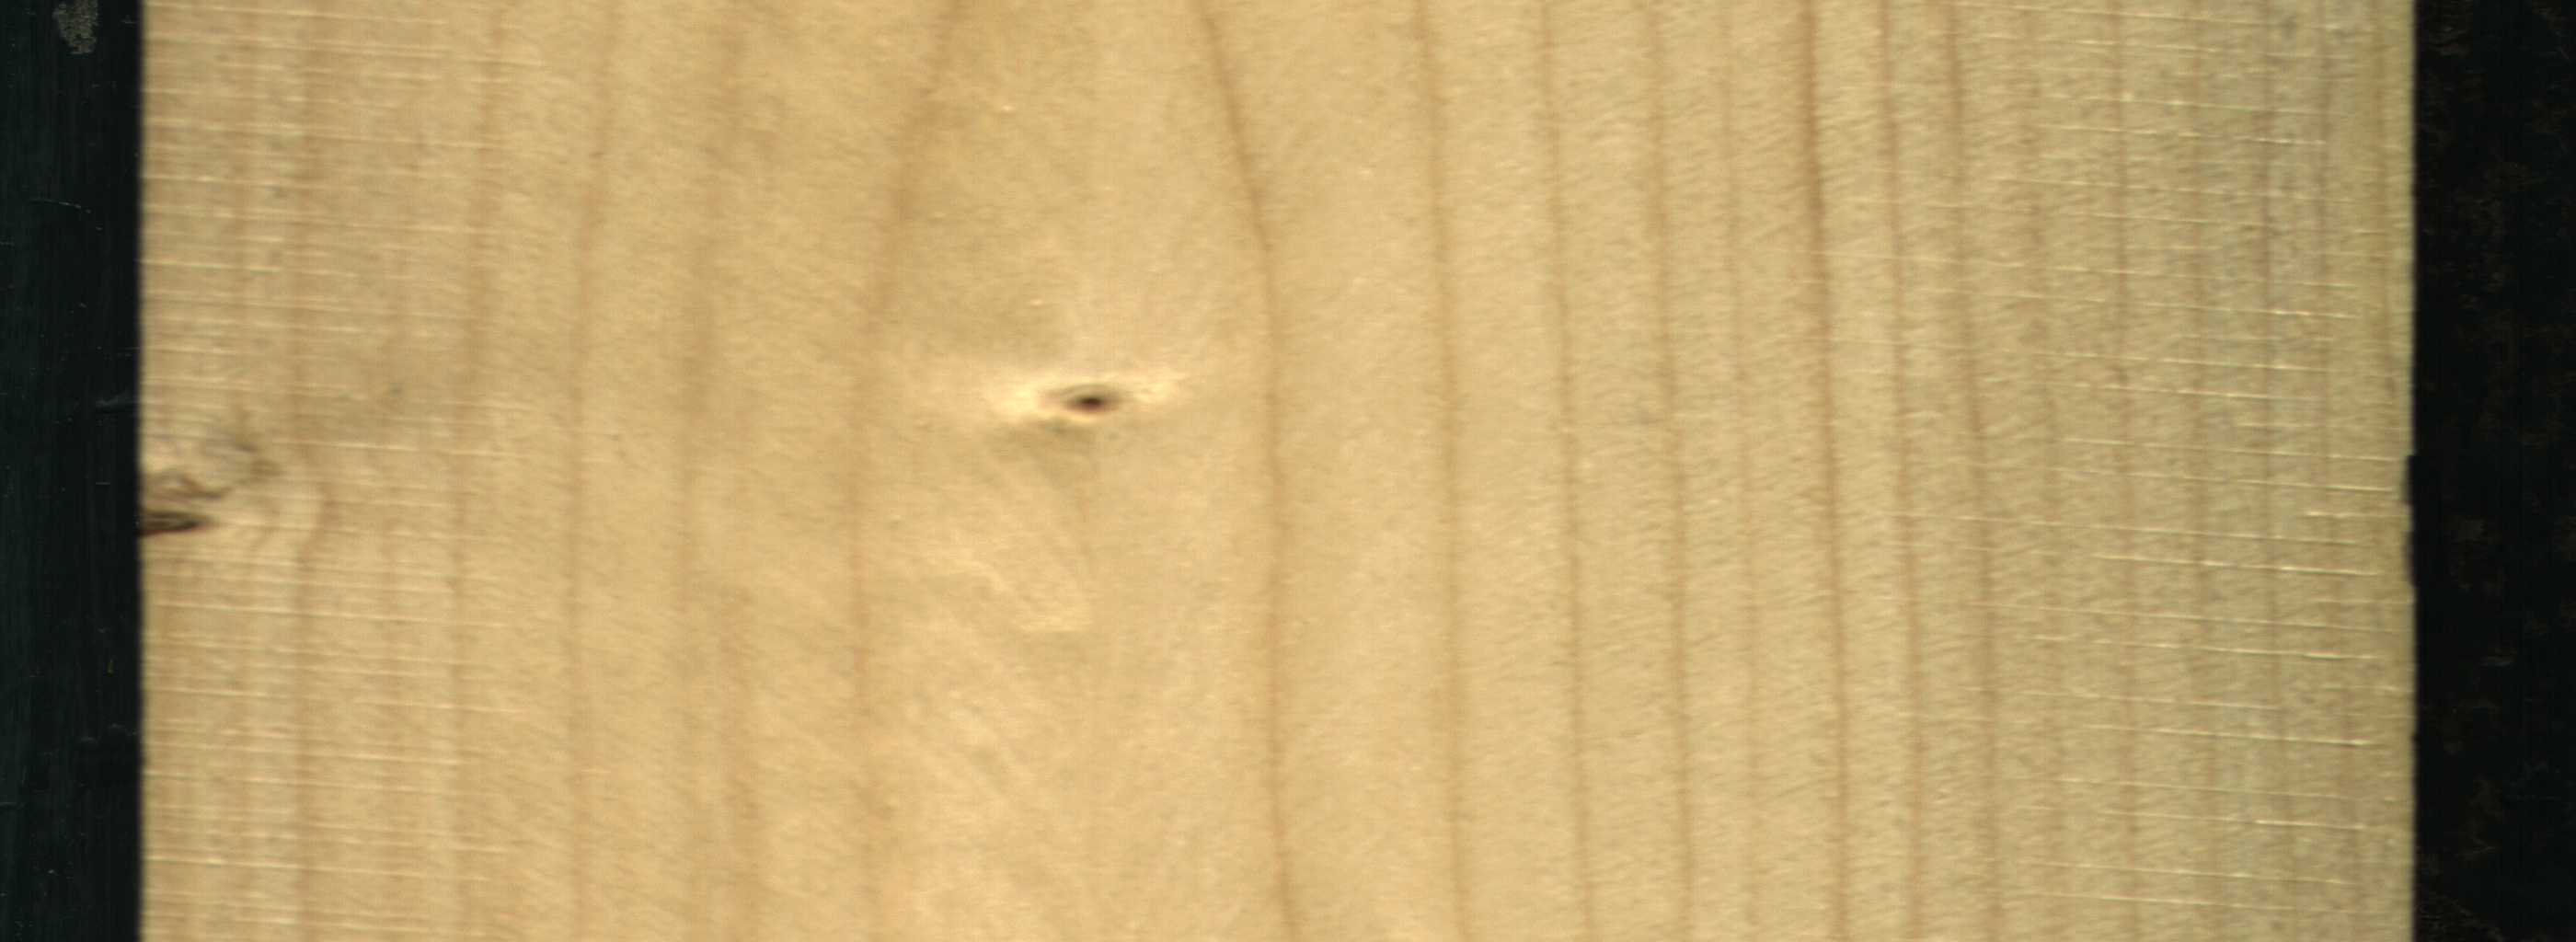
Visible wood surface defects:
Live_Knot
Live_Knot